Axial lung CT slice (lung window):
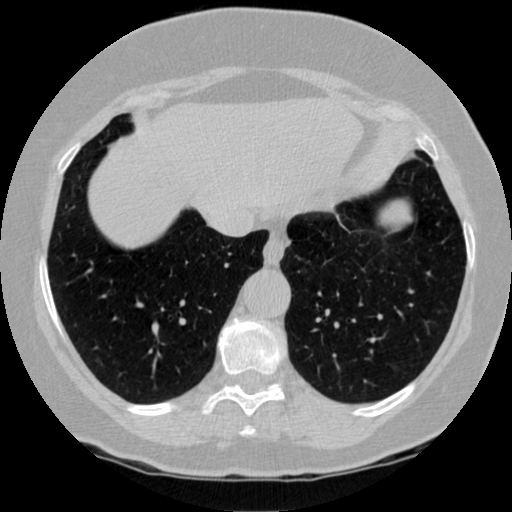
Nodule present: no